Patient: sex F, age 65
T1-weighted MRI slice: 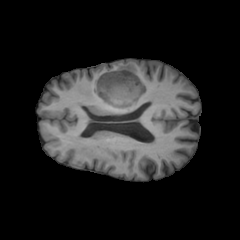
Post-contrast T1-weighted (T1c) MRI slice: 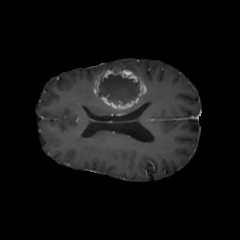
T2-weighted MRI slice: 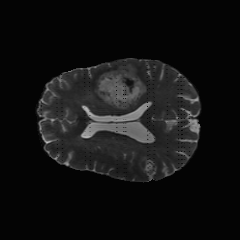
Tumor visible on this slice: yes
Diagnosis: Glioblastoma, IDH-wildtype
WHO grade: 4